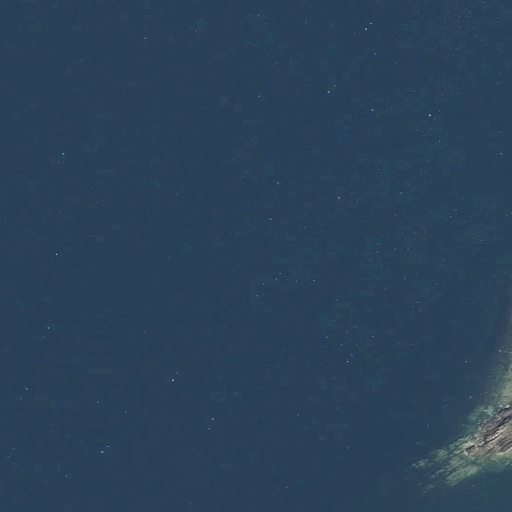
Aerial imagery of island in Maine named Compass Island containing only open water